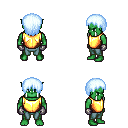
a pixel art fantasy rpg character, male body template, orc, green skin, gold chest armor, teal pants, white cyan plain hairstyle, metal gloves, four views (front, back, left, right), 2x2 character sprite sheet, small pixel art, hard edges, no anti-aliasing